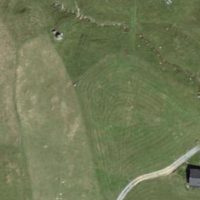
EUNIS habitat code: 25
Species observed at this site:
Centaurea scabiosa